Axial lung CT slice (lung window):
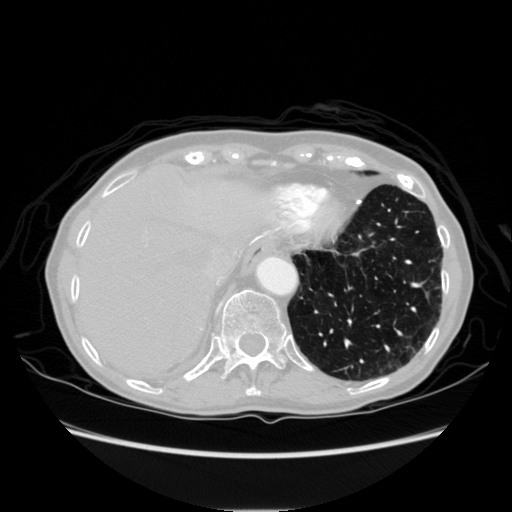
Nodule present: no